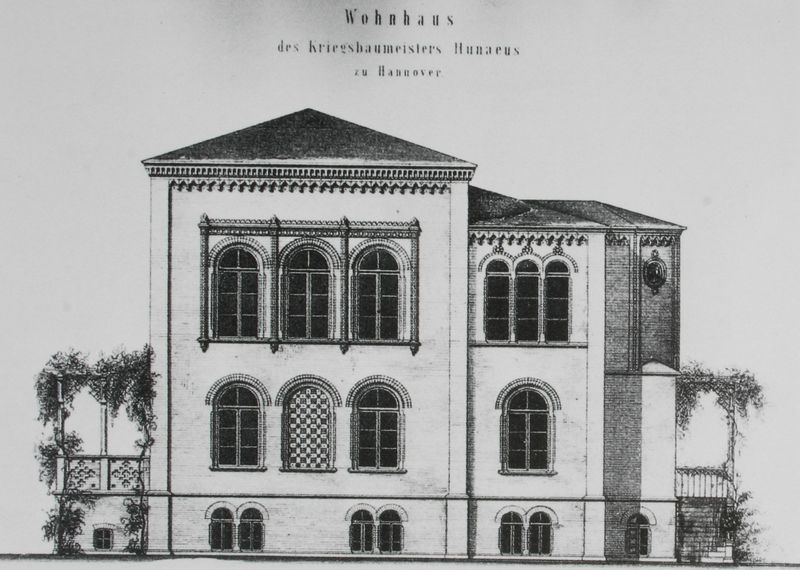
Titel: Wohnhaus Hunaeus in Hannover
Künstler: Hermann Hunaeus
Schlagwörter: schatten, weiß, akte, bäume, fenster, schwarz, skizze, terasse, zeichnung, dach, gebäude, haus, karo, schachbrettmuster, architektur, rahmen, stein, gitter, klassizismus, pflanzen, garten, ranken, deutschland, balkon, terrasse, schrift, papier, ansicht, bogen, fassade, dächer, giebel, mauer, graphik, backstein, rundbogen, treppe, inschrift, streng, seitenansicht, verzierung, geländer, pfosten, veranda, wohnhaus, medaillon, fensterkreuz, sprossen, stockwerk, druck, schwarzweiss, seite, text, entwurf, fries, villa, sims, druckg, gesims, bewachsen, rundbögen, historismus, etagen, mappe, plan, zeichnun, kupferstich, terrassen, geschoss, aufriss, fensterbögen, bogenfenster, strichzeichnung, wohnbau, rundbogenstil, pergola, baumeister, schlingpflanzen, rafik, hannover, 1900, fassage, kriegsbaumeister, fesnterachse, hunaeus, glyzenien